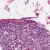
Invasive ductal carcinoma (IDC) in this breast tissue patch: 1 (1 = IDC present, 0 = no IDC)